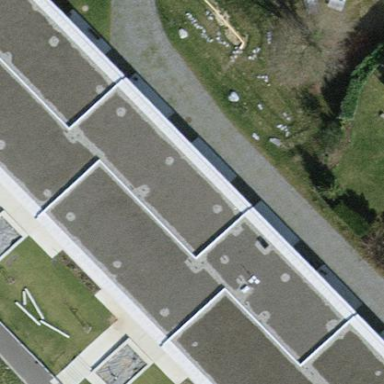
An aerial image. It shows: School building.